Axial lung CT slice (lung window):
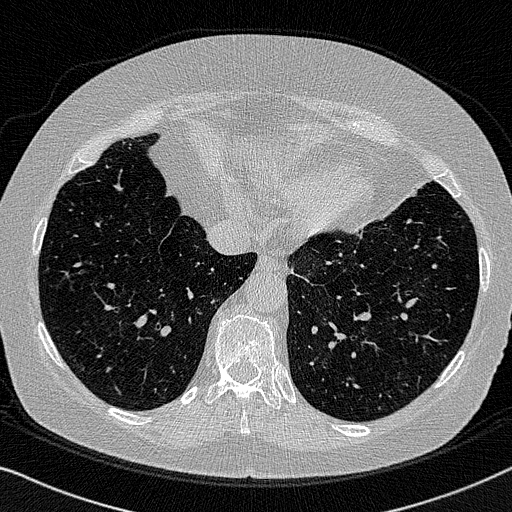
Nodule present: no